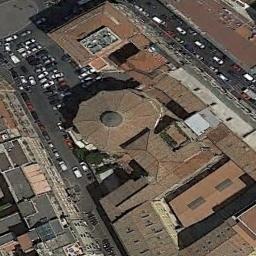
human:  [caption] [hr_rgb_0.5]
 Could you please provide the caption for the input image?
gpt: This is a church, It has a spherical roof .

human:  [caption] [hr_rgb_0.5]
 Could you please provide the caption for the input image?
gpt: A cathedral with a brown roof, Surrounded by trees and parked vehicles .

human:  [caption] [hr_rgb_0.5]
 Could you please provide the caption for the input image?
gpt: The church is next to a road with many cars .

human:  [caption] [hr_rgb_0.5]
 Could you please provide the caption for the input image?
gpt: The church with an octagon tower and a parking lot is next to it .

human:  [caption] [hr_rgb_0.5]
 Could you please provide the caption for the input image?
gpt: It is a church with flat red roofs on a roadside .